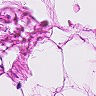
Metastatic tissue present: no